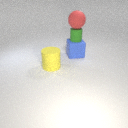
large blue rubber cube to the right of large yellow rubber cylinder